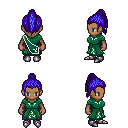
a pixel art fantasy rpg character, female body template, human, dark skin, sash dress, magenta pants, blue long topknot hairstyle, metal boots, four views (front, back, left, right), 2x2 character sprite sheet, small pixel art, hard edges, no anti-aliasing